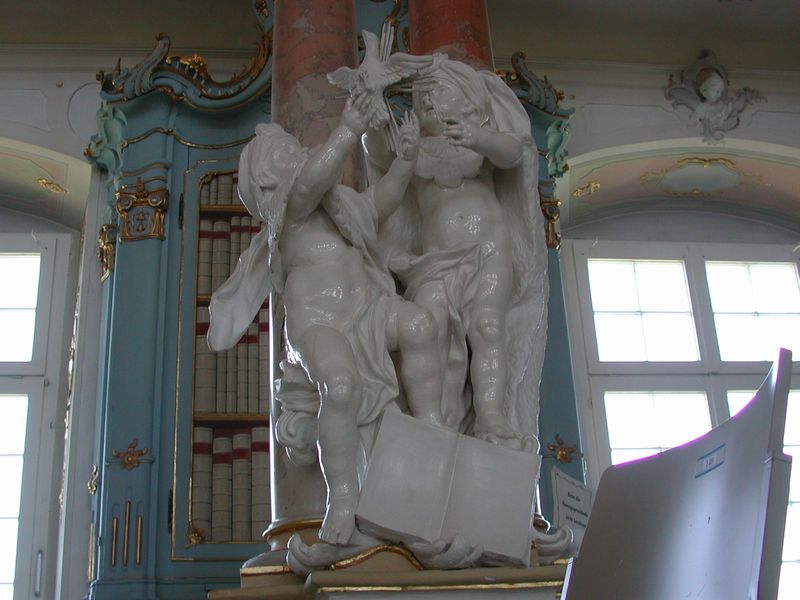
Titel: Figuren im Bibliothekssaal von Bad Schussenried
Künstler: Fidelis Sporer
Standort: Bad Schussenried, St. Magnus und Maria (EU - D - BW)
Schlagwörter: blau, vogel, weiß, fenster, licht, marmor, symbol, säule, säulen, rot, barock, taube, kirche, gold, kinder, doppelsäule, putto, skulptur, hellblau, bücher, schrank, zwei, glänzend, lichteinfall, buch, porzellan, vitrine, orgel, christus, bibliothek, buchregal, golden, putten, bücherschrank, prospekt, vitirine, 2